Question: I get frequent memory warnings in my application but I don't know why.
Here is the snapshot of allocation instruments.

I know that we don't have any control over virtual memory assigned to us but I am trying to understand what information does that number 26.50 MB means for a developer.
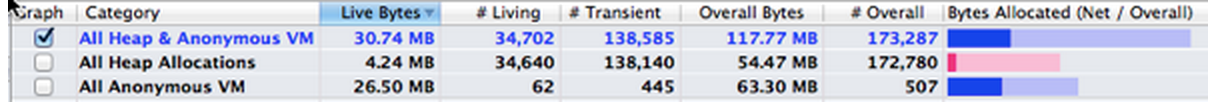
Answer: Anonymous VM covers a lot of things, some of which are things you want to minimize and some that are generally less important. The short version of "anonymous VM" is that it's addresses you have mapped but not named. Heap allocations get "named" which lets you track them as objects. But there are lots (and lots) of non-objecty things that fall into the "anonymous VM" bucket.
Things allocated with 'malloc' can wind up in this region. But also memory mapped files. Your executable is a memory mapped file, but since it's never dirty, parts of it can be swapped out. So "it's complicated." But in big, vague terms, yes, you do care about this section, but you may not care about all of it very much. Heap allocations tends to track your ObjC stuff. Anonymous VM often tracks things that you don't have a lot of direct control over (like CALayer backing storage).
All that said, the Instruments output you provide doesn't look like any major problem. I suspect it's not indicative of a time you're pressuring memory. You'll need to get yourself into a memory warning situation and see what's going on then, and dig into the specifics of what is using memory.
For much more detail on this, you should watch <URL> which goes into depth on much of this. While iOS has a somewhat different memory system, and some OS X tools aren't available on iOS, many of the concepts still apply.